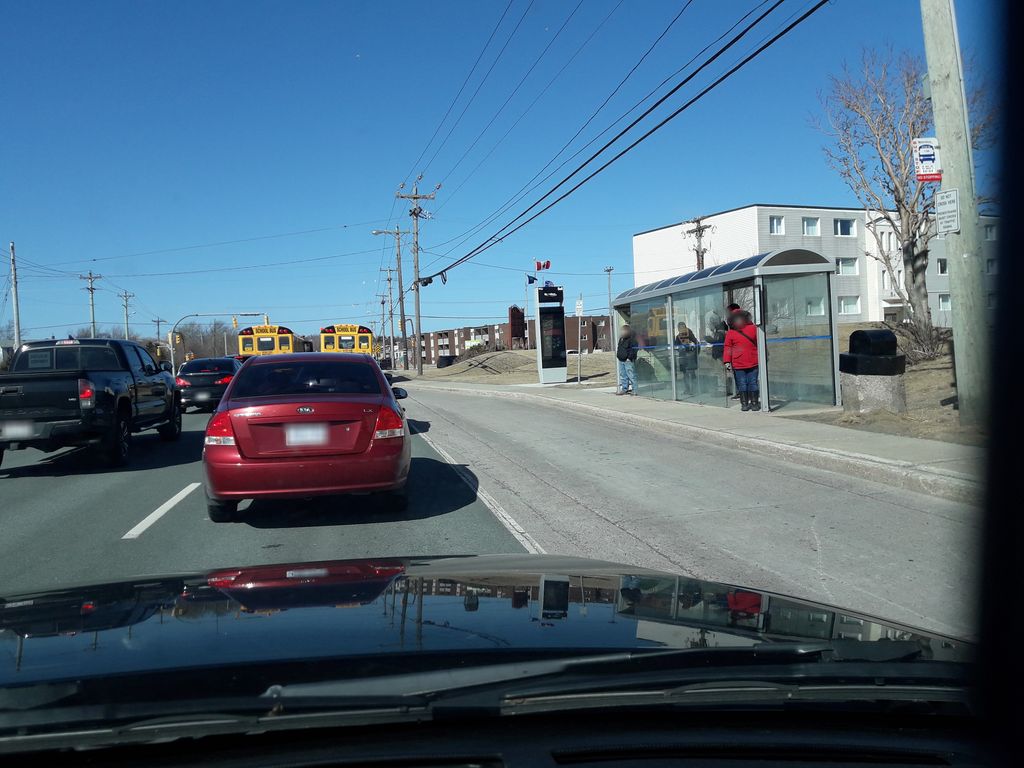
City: st_johns